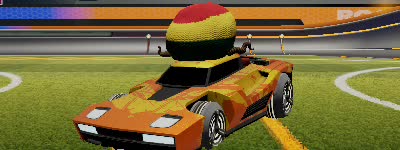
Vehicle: breakout